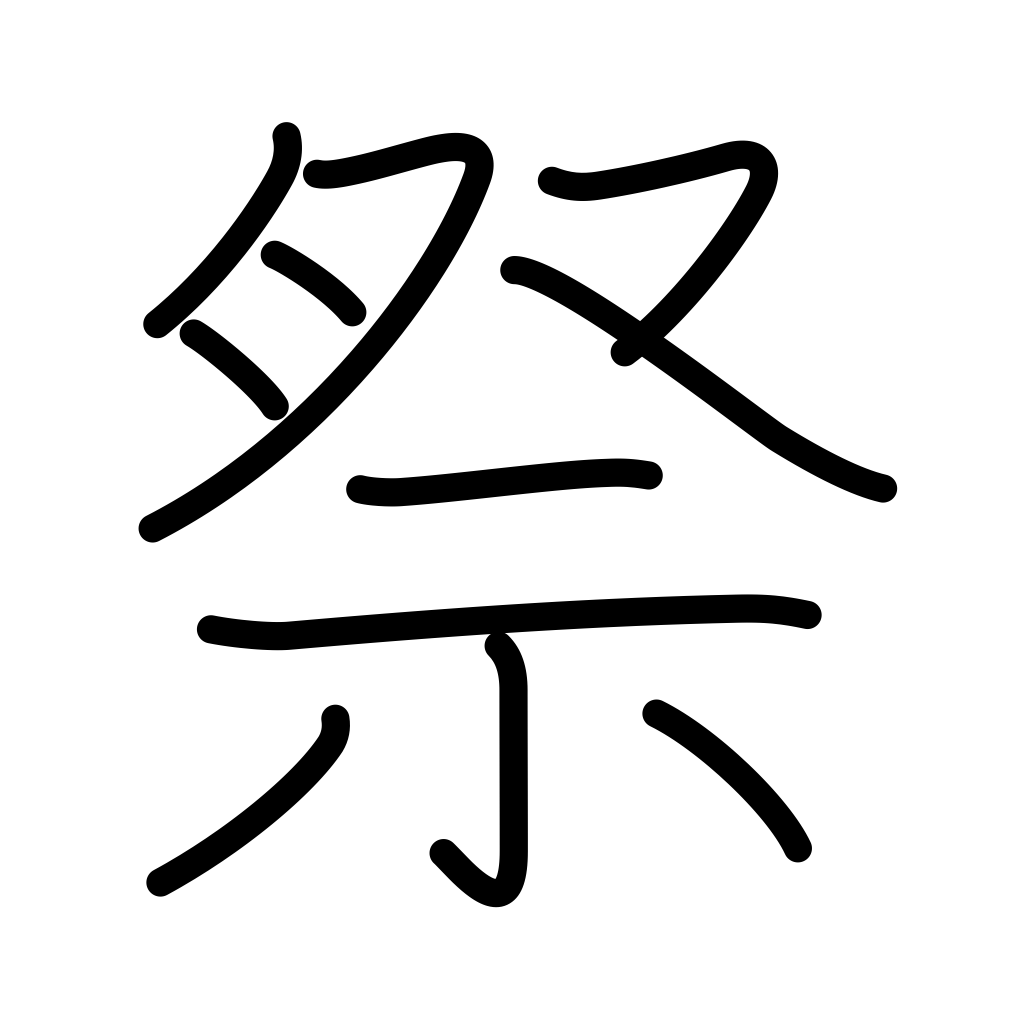
Meaning: ritual, offer prayers, celebrate, deify, enshrine, worship